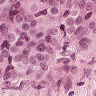
Metastatic tissue present: yes